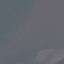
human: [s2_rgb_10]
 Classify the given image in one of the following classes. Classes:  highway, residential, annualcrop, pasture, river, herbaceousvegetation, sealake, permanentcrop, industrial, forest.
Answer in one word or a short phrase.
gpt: SeaLake